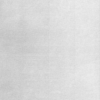
Label: dusty